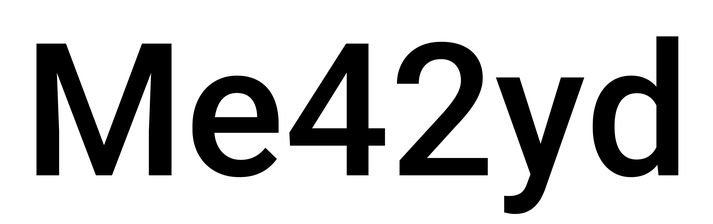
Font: Roboto_Medium